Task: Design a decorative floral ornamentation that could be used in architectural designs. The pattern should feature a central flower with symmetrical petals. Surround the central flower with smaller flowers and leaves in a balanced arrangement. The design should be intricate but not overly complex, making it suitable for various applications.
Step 1412:
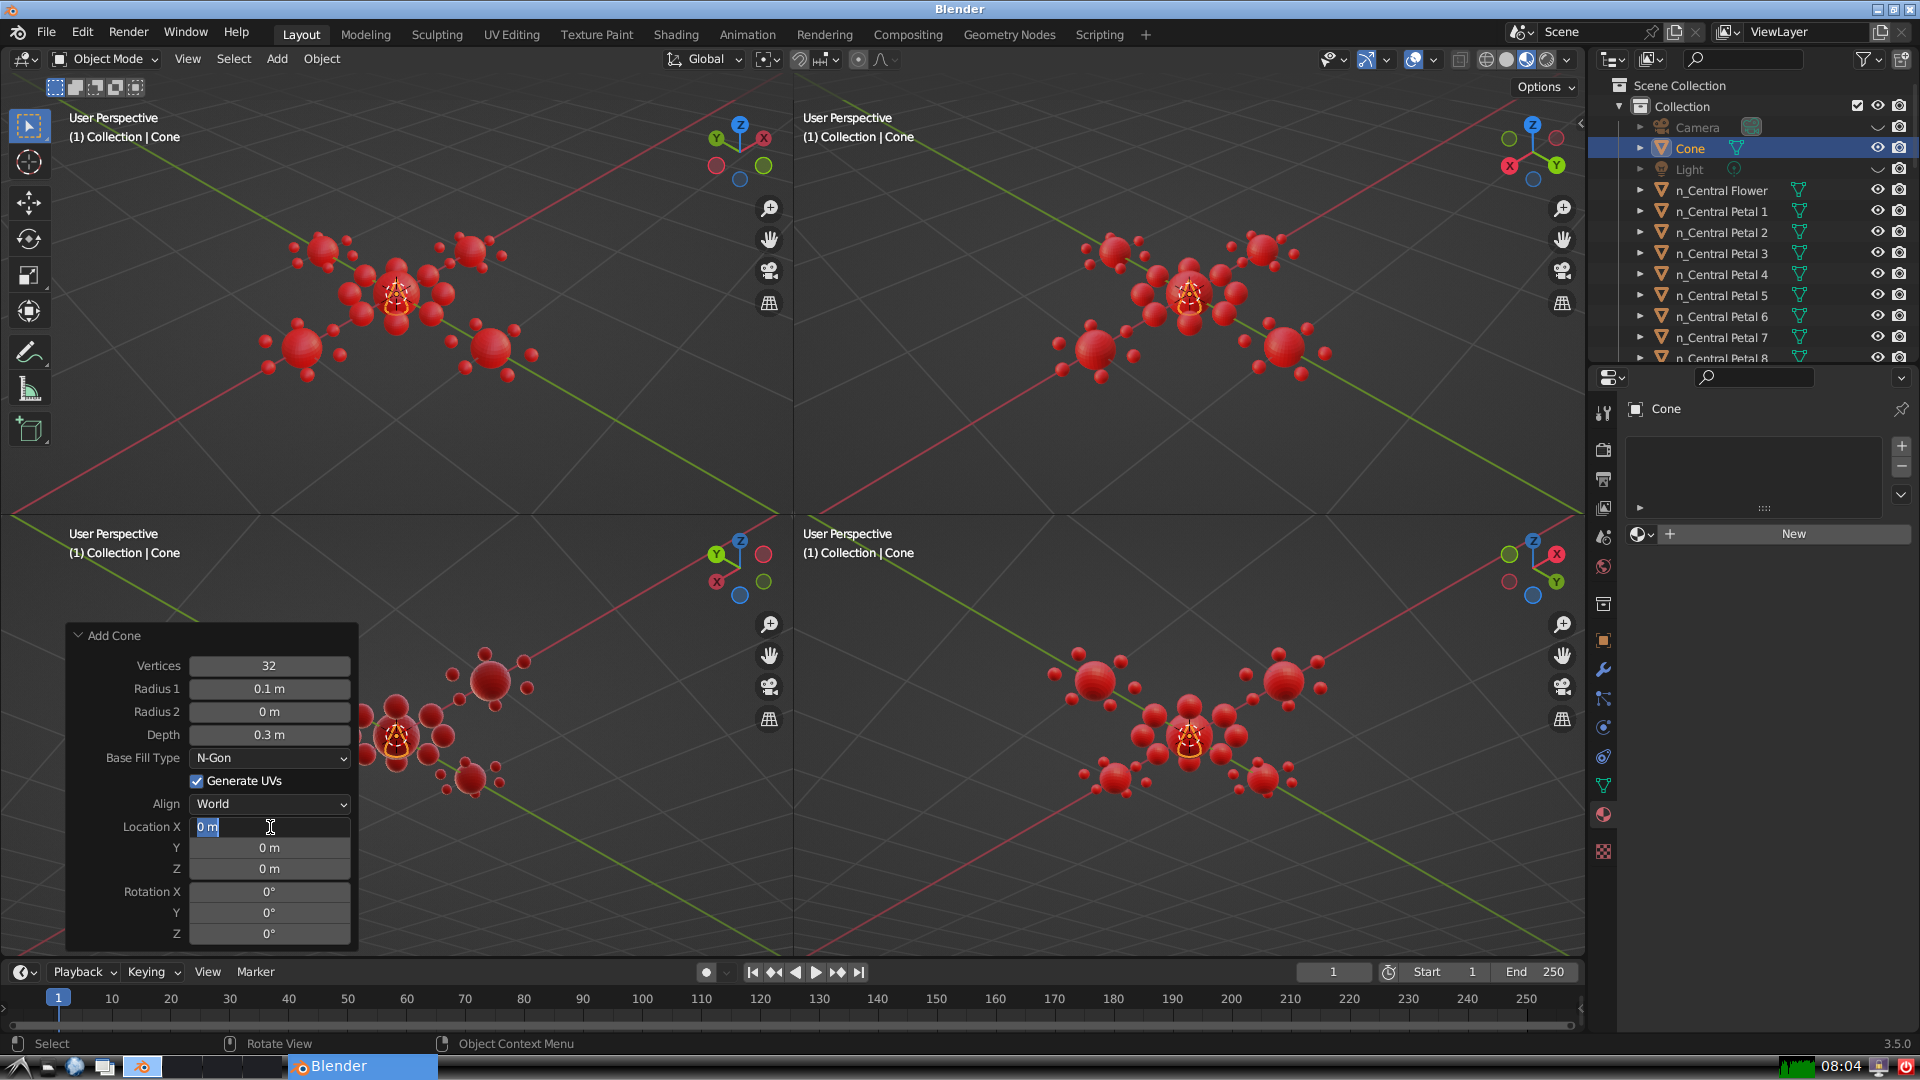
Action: input_text: 1.1086554390135441